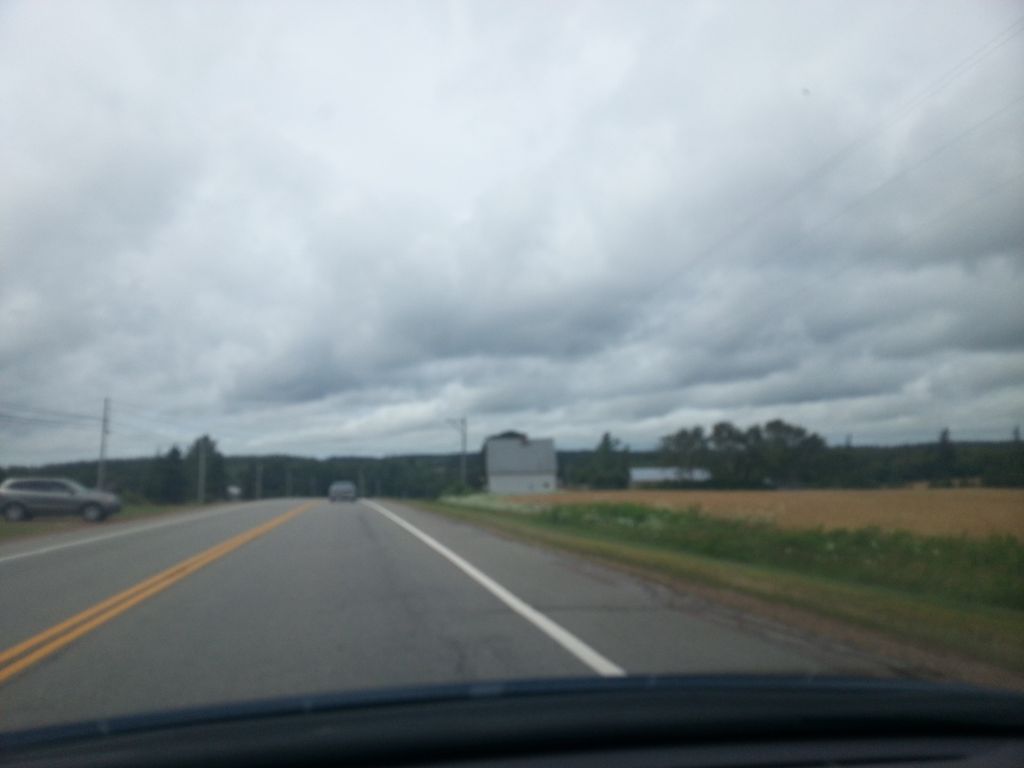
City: charlottetown